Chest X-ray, AP view. Patient: 20 years old, sex M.
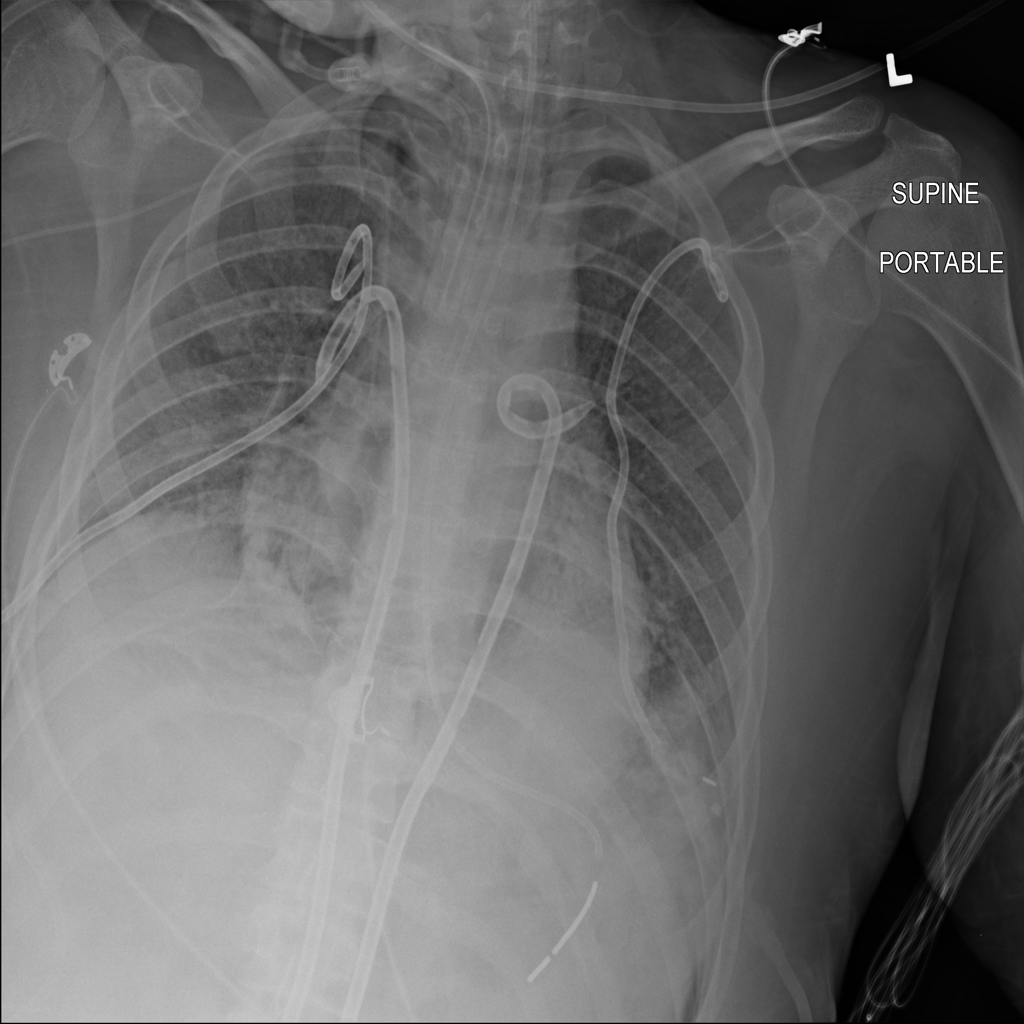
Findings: Emphysema